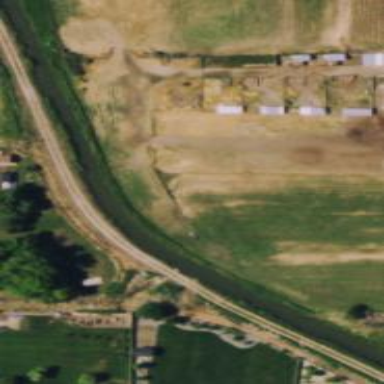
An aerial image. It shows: Canal.